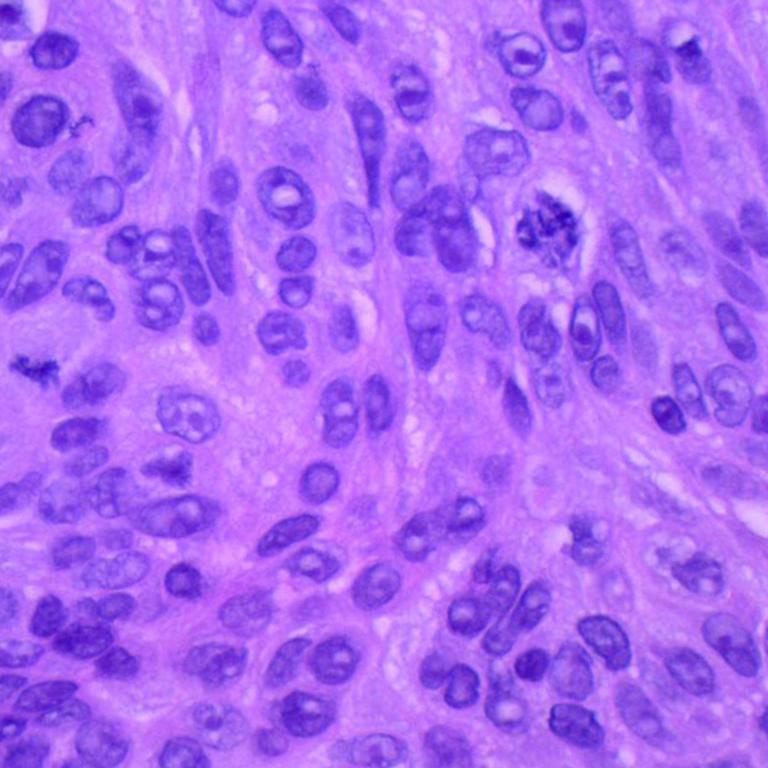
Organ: lung
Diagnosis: squamous carcinomas